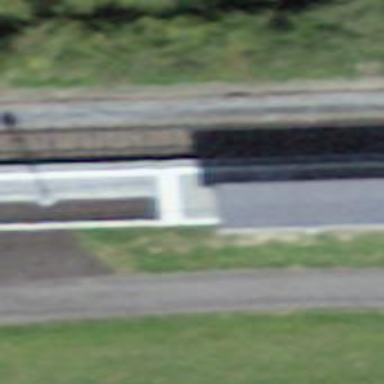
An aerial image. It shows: Retaining wall.